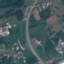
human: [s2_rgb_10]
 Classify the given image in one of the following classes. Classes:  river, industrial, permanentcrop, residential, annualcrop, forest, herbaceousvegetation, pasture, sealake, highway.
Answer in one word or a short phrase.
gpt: Highway